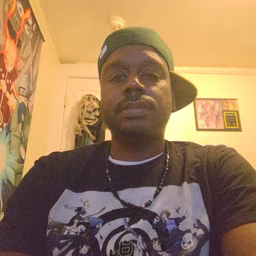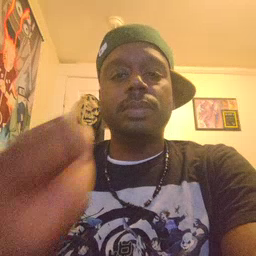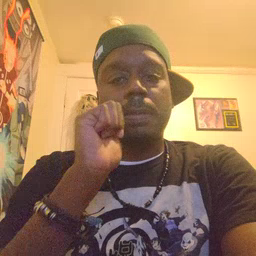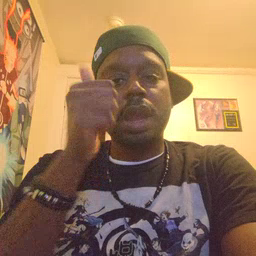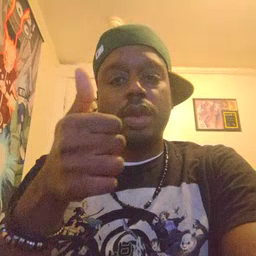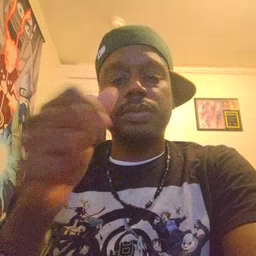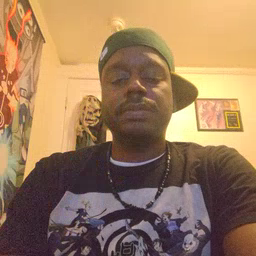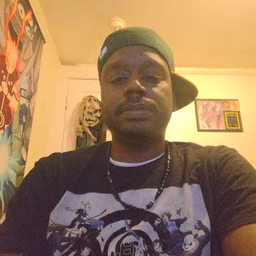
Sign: tomorrow